Aerial crown-view tile of a tropical tree (Barro Colorado Island, Panama), acquired 20250217:
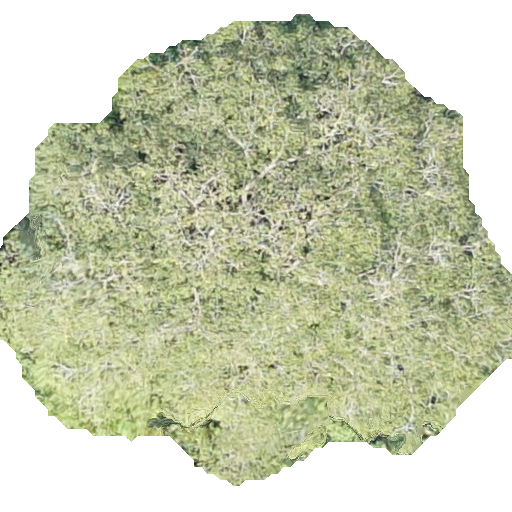
Species: Dipteryx oleifera
GBIF accepted scientific name: Dipteryx oleifera
Crown area: 259.146 m²